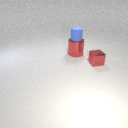
large red metal cylinder below small blue rubber cylinder